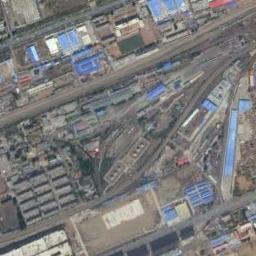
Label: railway_station